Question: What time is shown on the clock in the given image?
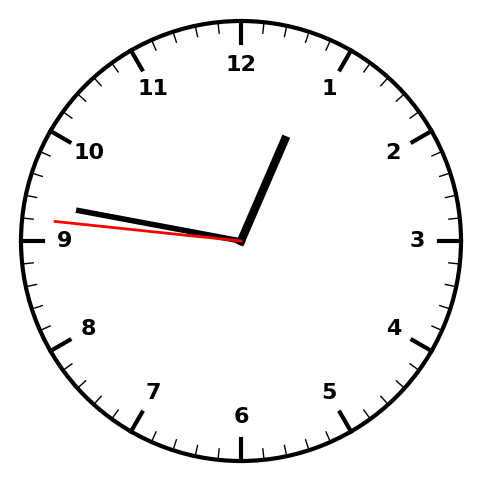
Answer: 12:46:46